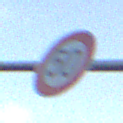
Verkehrszeichen: Geschwindigkeit50
Umgebung: Outdoor, RoadRail
Tageszeit: SunriseSunset
Wetter: PartlyCloudy
Licht: Natural
Jahreszeit: NotSpecified
Kontrast: LowContrast